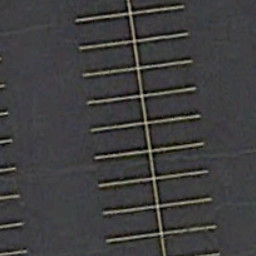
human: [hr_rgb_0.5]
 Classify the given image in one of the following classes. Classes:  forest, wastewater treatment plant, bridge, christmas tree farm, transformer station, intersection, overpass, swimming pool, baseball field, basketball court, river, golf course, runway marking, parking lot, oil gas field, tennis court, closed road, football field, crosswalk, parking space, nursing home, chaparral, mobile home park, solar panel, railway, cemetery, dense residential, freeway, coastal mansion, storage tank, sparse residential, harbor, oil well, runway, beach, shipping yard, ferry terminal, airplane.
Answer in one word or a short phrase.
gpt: parking space